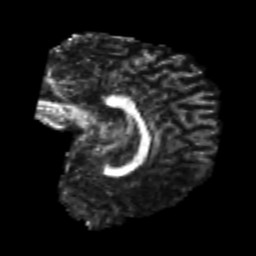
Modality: FA
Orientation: sagittal
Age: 23
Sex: male
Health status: healthy
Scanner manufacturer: philips
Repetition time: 7.386 s
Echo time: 0.08599 s